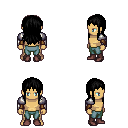
a pixel art fantasy rpg character, male body template, human, tanned skin, steel arm armor, teal pants, black unkempt hairstyle, leather bracers, maroon shoes, four views (front, back, left, right), 2x2 character sprite sheet, small pixel art, hard edges, no anti-aliasing